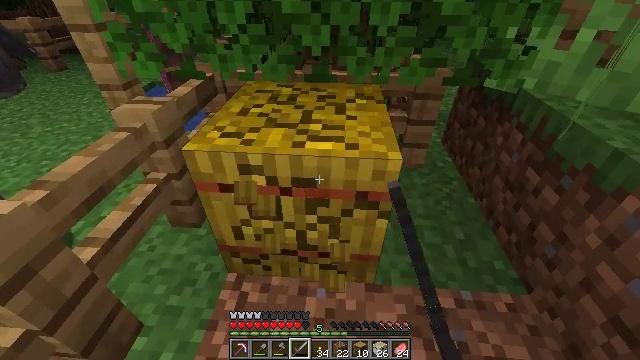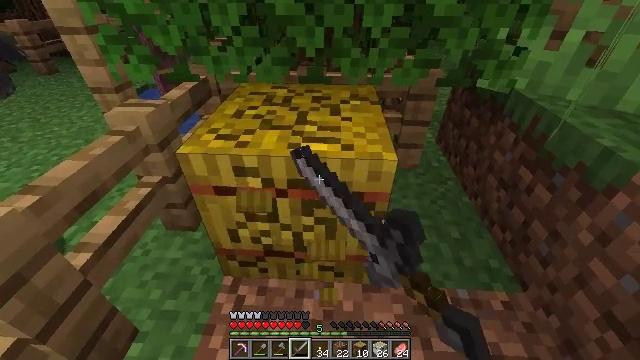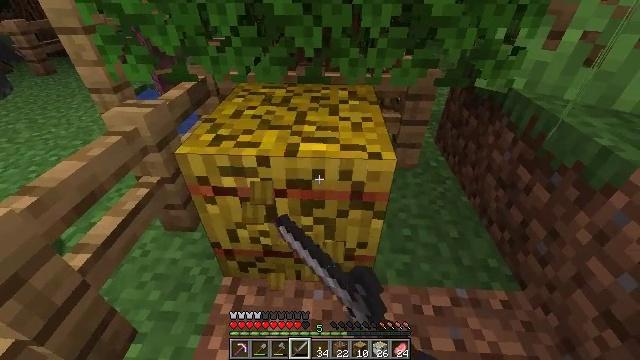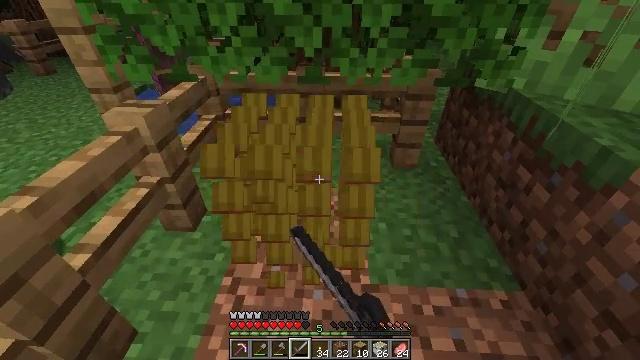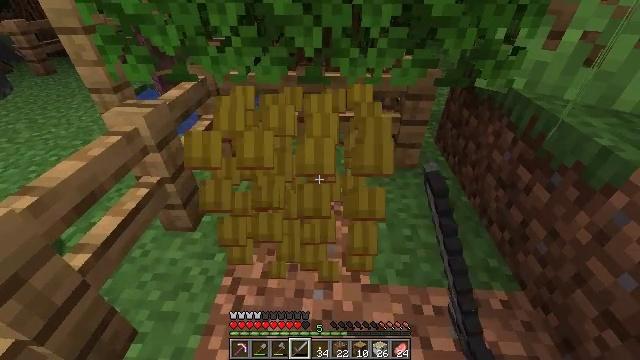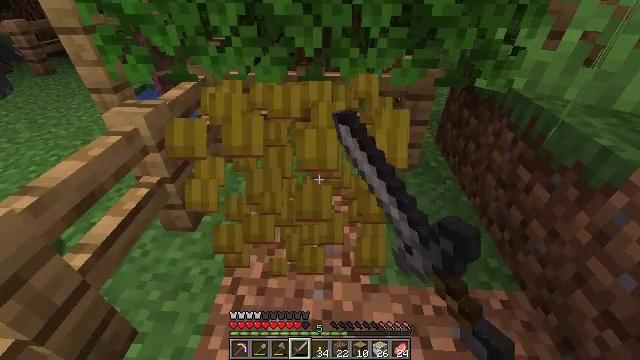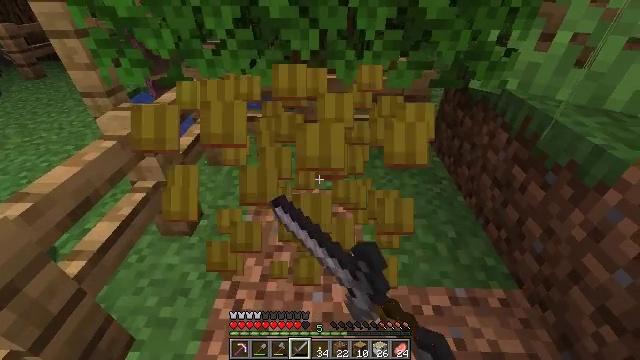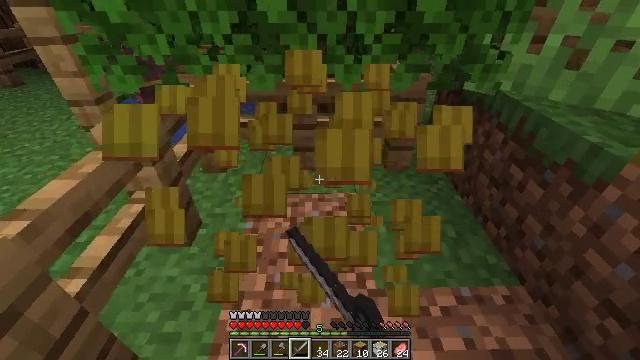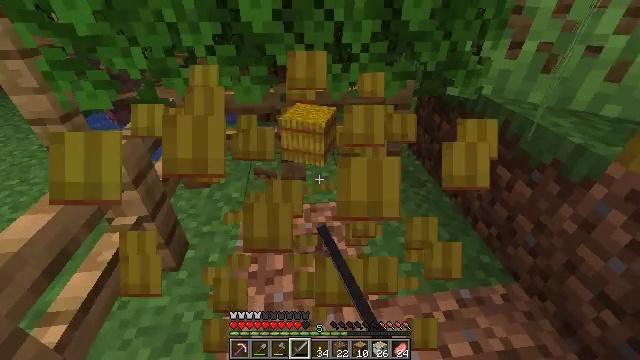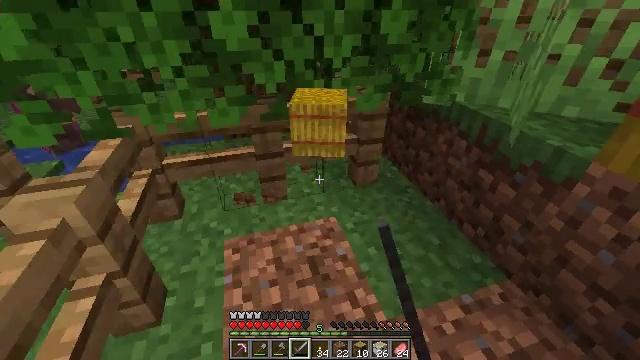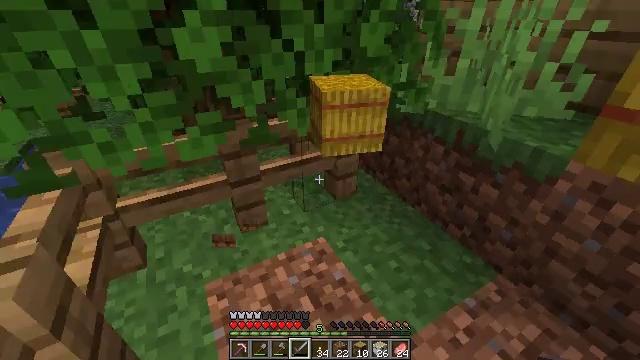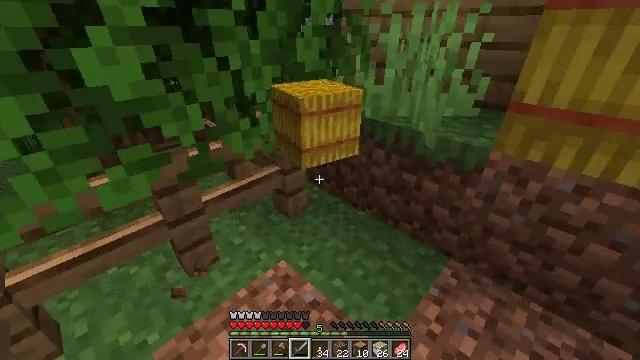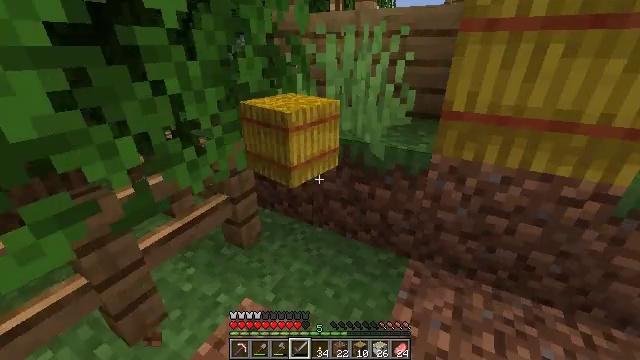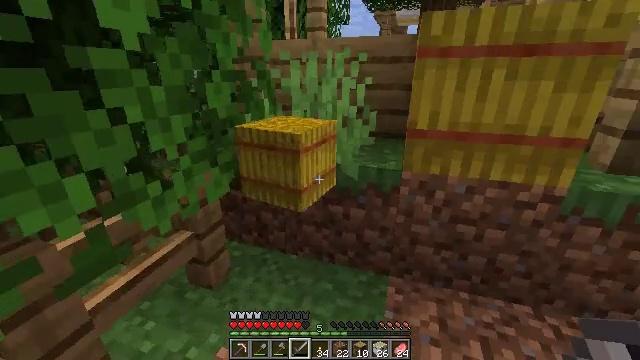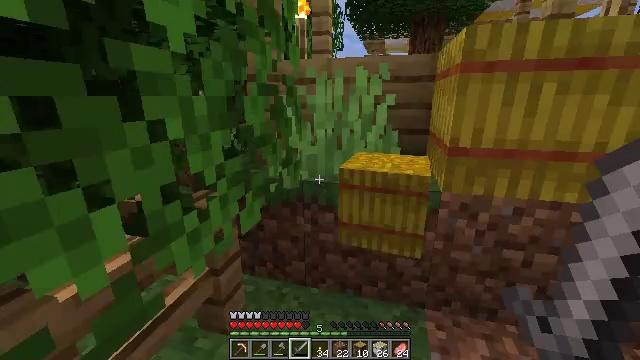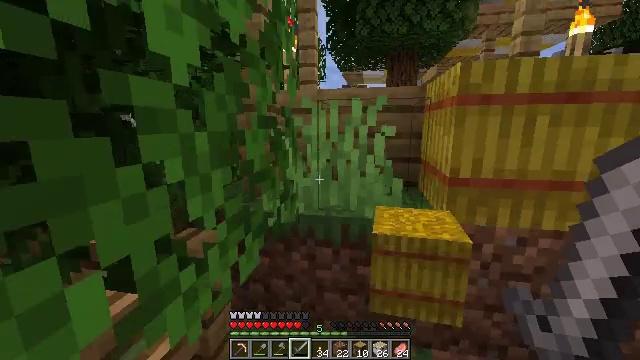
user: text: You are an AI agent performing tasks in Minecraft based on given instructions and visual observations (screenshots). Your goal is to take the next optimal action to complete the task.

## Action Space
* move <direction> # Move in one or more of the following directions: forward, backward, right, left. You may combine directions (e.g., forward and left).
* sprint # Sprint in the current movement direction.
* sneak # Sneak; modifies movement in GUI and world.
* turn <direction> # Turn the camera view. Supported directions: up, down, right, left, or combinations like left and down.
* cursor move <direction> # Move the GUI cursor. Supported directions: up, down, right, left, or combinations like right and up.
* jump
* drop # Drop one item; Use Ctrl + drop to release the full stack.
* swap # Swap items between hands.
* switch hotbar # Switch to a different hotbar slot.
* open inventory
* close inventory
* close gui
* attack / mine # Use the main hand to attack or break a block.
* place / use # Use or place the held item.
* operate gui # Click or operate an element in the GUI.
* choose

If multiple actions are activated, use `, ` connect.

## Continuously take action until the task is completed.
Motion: motion action
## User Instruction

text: Break the hay block to collect it.
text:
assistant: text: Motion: turn right, attack / mine
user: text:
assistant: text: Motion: attack / mine
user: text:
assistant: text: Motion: attack / mine
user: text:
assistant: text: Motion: attack / mine
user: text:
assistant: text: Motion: attack / mine
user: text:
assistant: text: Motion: move left, turn right, attack / mine
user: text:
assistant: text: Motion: move forward and move left, turn right, attack / mine
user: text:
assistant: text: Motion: move forward and move left, turn right and up
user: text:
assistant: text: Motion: move forward and move left, turn right and up
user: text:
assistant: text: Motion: move forward and move left, turn right and up
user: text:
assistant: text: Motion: move forward and move left, turn right and up
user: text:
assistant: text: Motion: move forward and move left, turn right and up
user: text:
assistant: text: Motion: move forward and move left, turn right and up
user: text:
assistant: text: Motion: move forward and move left, turn right and up
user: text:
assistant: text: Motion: move forward and move left, turn right and up
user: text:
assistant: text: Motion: move forward, turn right and up
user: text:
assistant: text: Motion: move forward and move right, turn right and up
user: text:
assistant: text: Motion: move forward and move right, turn right and up
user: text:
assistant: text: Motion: move forward and move right, turn right and up
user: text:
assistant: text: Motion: move forward and move right, turn right and up
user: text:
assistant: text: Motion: move forward and move right
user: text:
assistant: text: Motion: attack / mine
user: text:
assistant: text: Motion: attack / mine
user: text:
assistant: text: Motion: turn down, attack / mine
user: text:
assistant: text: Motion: turn left and down, attack / mine
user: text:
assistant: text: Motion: turn left and down, attack / mine
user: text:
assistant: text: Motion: turn down, attack / mine
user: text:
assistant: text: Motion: attack / mine
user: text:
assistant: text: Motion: attack / mine
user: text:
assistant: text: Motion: attack / mine